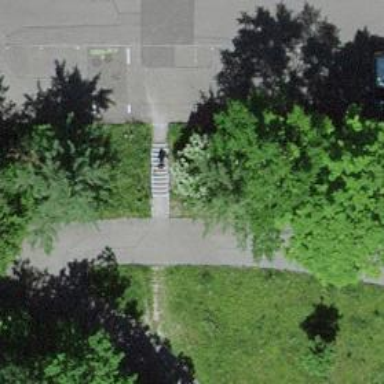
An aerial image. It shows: Paved footway.